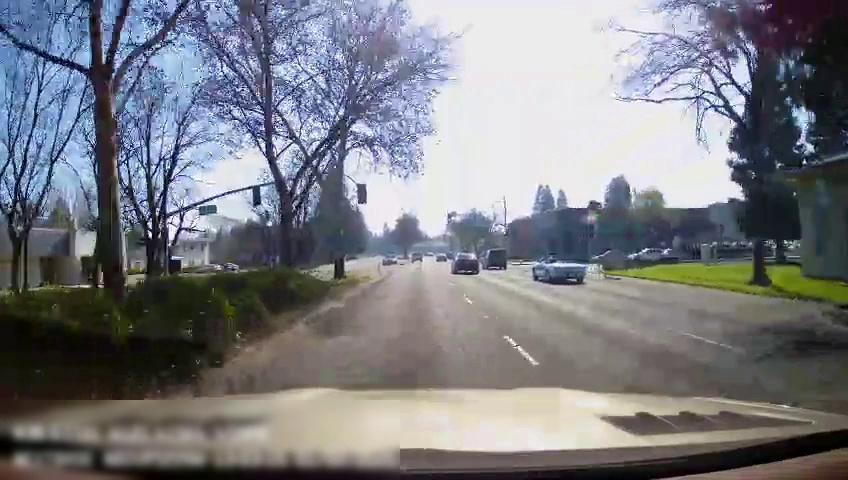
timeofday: Day
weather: Sunny
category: Drivable Space
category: Vehicles | Car
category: Vehicles | Car
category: Vehicles | Car
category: Vehicles | Car
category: Vehicles | Car
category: Vehicles | Car
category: Vehicles | Truck
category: Lanes | Current Lane
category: Lanes | Current Lane
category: Traffic | Lights
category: Traffic | Lights
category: Traffic | Lights